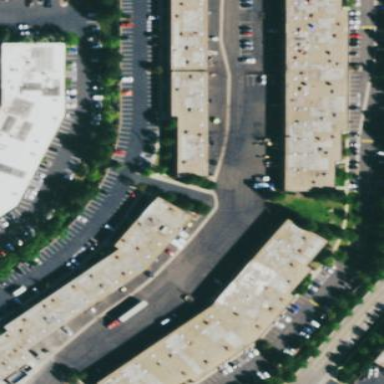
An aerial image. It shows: Office building.